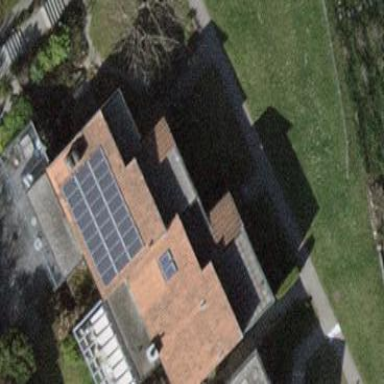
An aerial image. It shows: Terrace building.